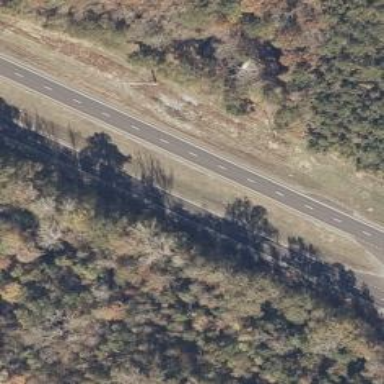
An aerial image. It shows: Asphalt trunk highway.